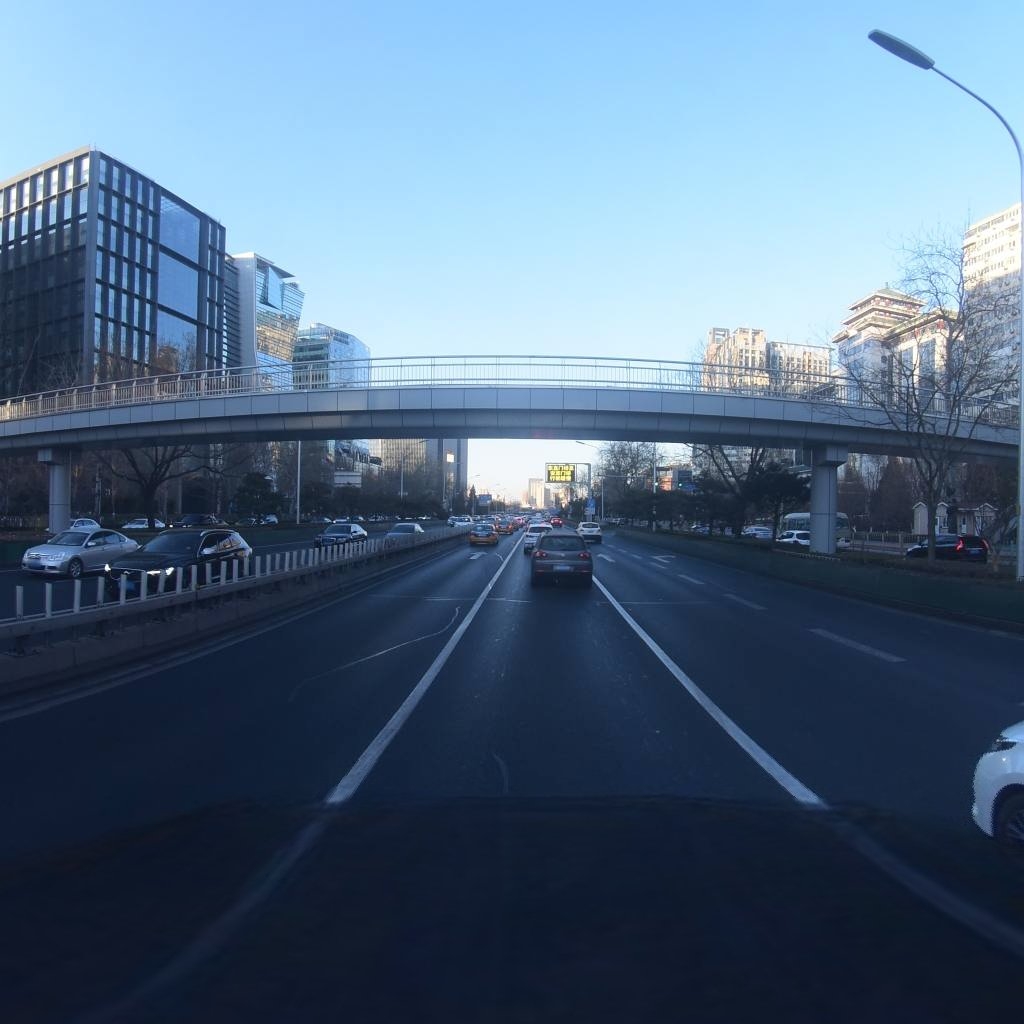
Region: Dongcheng
Road damage annotations: transverse patch, transverse patch, longitudinal patch, longitudinal patch